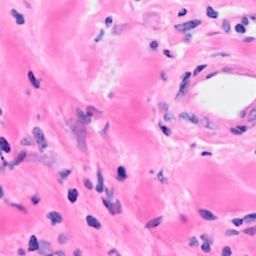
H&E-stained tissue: Breast